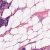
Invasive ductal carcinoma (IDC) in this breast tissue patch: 1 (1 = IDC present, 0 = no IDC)